Question: I installed Canopy 64-bit on a Windows 8 machine. I am trying to install an external package called coursera-dl (<URL>. I get the following error using pip:

Can someone please help me out? I tried searching other articles here but could not find a solution.
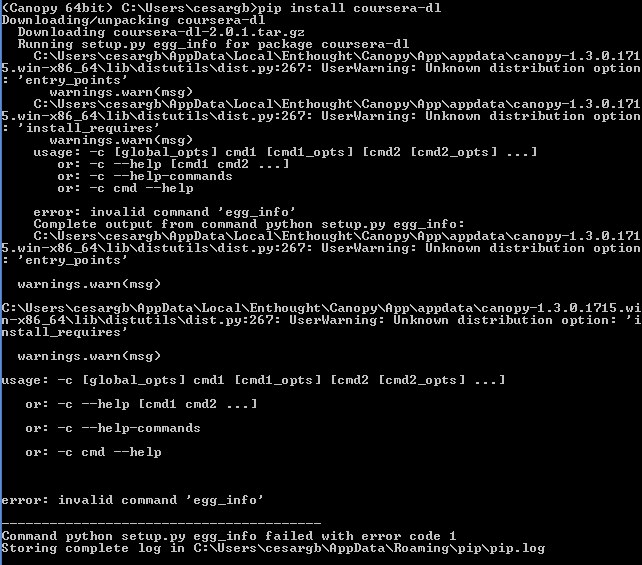
Answer: Apologies for the trouble. This is a bug in Canopy 1.3 on Windows-64 which should be fixed in Canopy 1.4 next week. Meanwhile, the workaround is to start with:
'''
pip install --upgrade setuptools
'''